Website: macys
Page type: billing-address
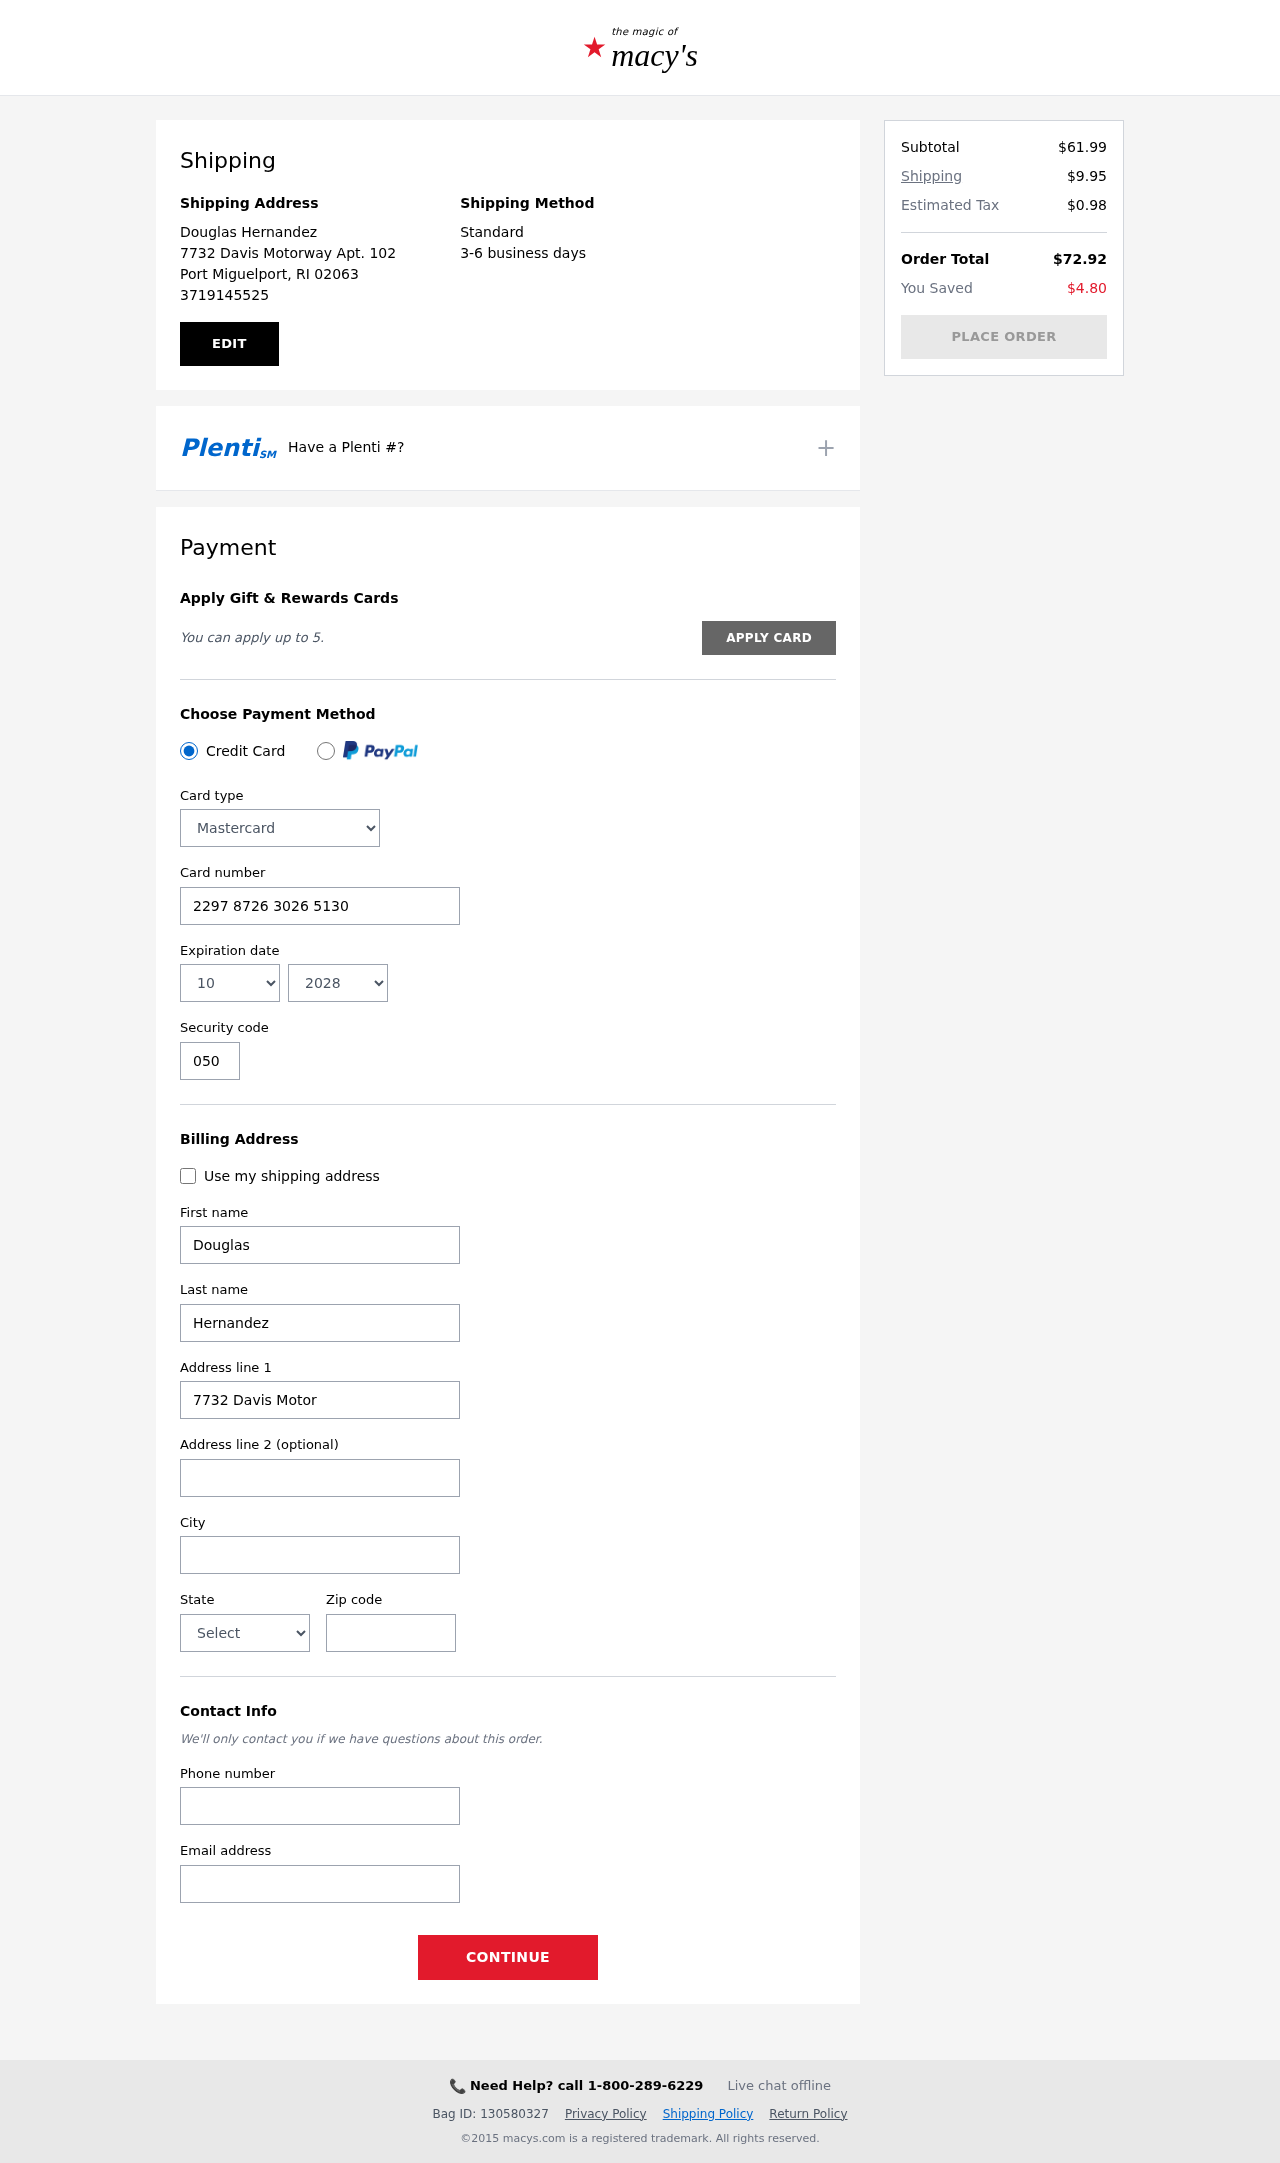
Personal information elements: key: PII_CARD_CVV
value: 050
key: PII_CARD_EXPIRY_MONTH
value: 10
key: PII_CARD_EXPIRY_YEAR
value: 28
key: PII_CARD_NUMBER
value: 2297 8726 3026 5130
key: PII_CARD_TYPE
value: Mastercard
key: PII_CITY
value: Port Miguelport
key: PII_CITY_STATE_ZIP
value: Port Miguelport, RI 02063
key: PII_EMAIL
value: dhernandez@hotmail.com
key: PII_FIRSTNAME
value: Douglas
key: PII_FULLNAME
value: Douglas Hernandez
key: PII_LASTNAME
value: Hernandez
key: PII_PHONE
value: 3719145525
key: PII_POSTCODE
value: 02063
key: PII_STATE
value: Rhode Island
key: PII_STREET
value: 7732 Davis Motorway Apt. 102
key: PII_STREET2
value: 57562 Carr Rest Suite 508
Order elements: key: ORDER_SUBTOTAL
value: $61.99
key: ORDER_SHIPPING_COST
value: $9.95
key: ORDER_TAX
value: $0.98
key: ORDER_TOTAL
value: $72.92
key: ORDER_SAVINGS
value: $4.80